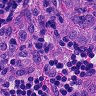
Metastatic tissue present: yes